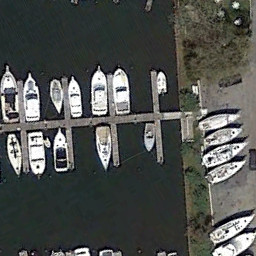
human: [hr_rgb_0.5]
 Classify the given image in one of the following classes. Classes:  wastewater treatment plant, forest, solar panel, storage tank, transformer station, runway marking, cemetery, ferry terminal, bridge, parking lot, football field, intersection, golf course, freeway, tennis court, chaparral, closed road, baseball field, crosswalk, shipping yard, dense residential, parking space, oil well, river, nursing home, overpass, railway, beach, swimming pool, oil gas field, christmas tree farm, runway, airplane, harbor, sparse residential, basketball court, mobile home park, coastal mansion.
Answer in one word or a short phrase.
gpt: ferry terminal